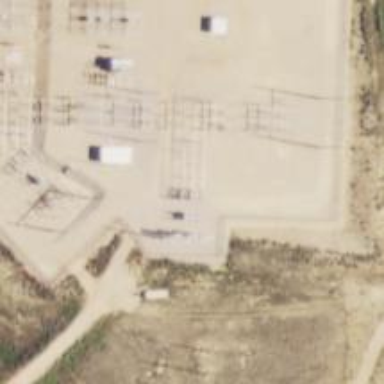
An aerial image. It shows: Switch used for power control.